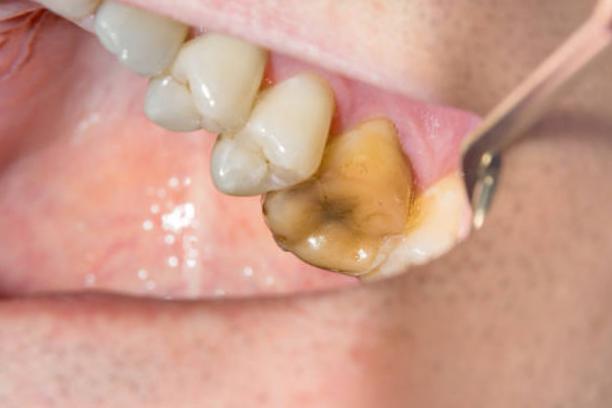
Condition: Tooth Discoloration